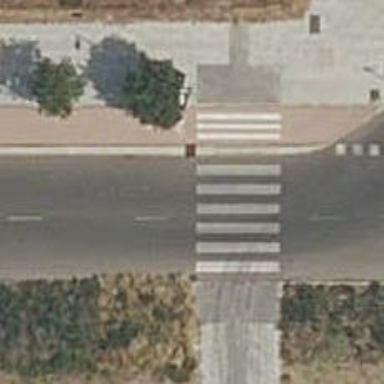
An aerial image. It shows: Uncontrolled road crossing.